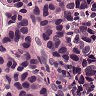
Metastatic tissue present: yes